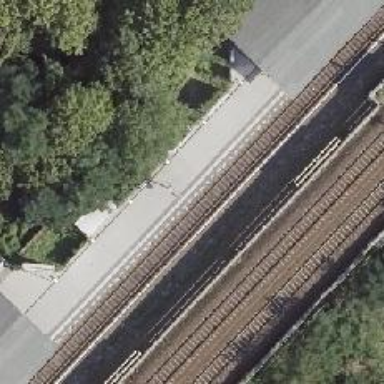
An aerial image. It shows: Light rail station designated as halt.